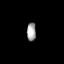
Tissue: prostate
Cell type: Fibroblasts
Senescence score: 0.7097
Nuclear area (px): 167
Mean DAPI intensity: 159.725